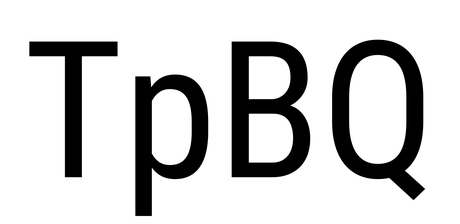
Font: Roboto_Condensed_Regular